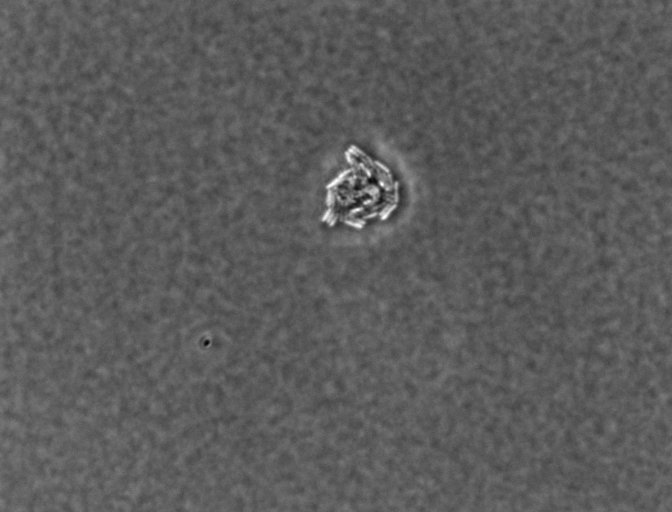
Salmonella enterica Typhimurium